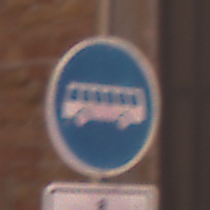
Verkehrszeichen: Busssonderstreifen
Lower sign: EinspurigeFahrzeugeFrei3
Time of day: MorningAfternoon
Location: Outdoor (Urban)
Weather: Clear
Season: NotSpecified
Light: Natural